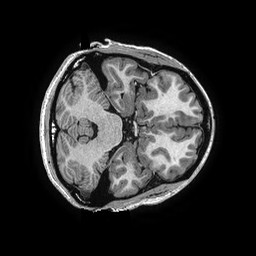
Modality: T1w
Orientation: axial
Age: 36
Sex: female
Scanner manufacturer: ge
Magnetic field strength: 3 T
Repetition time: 0.006952 s
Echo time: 0.00292 s